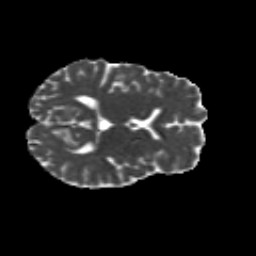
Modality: MD
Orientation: axial
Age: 33
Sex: male
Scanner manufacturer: siemens
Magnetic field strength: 3 T
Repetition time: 8.8 s
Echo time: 0.085 s